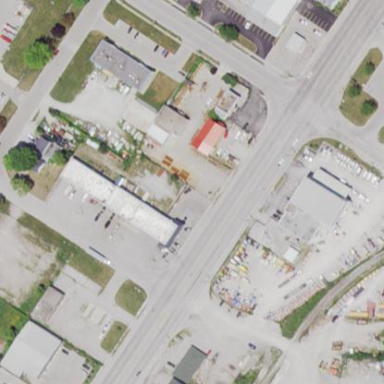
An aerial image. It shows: Retail area.